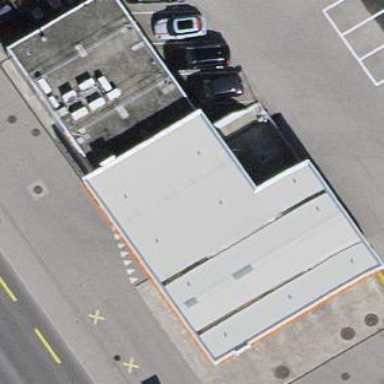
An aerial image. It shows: Building housing fuel station.